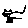
Label: cat